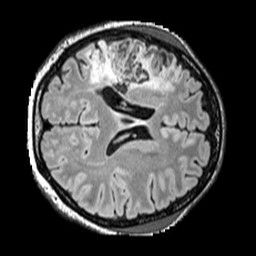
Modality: FLAIR
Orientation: axial
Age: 36
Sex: female
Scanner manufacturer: siemens
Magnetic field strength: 3 T
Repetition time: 5 s
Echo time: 0.387 s